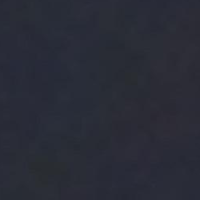
EUNIS habitat code: 14
Species observed at this site:
Anas platyrhynchos
Columba livia
Cygnus olor